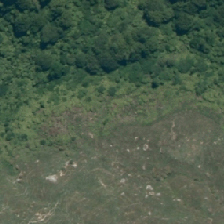
Land cover: low_producing_grassland